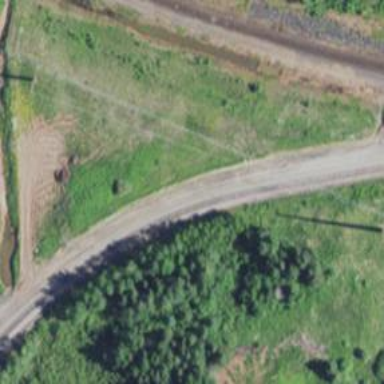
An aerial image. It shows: Railway track with single rail.